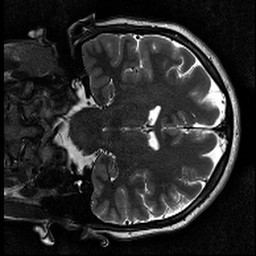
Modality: T2w
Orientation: coronal
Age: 31
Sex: female
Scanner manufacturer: siemens
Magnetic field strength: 3 T
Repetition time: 11.39 s
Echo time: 0.09 s